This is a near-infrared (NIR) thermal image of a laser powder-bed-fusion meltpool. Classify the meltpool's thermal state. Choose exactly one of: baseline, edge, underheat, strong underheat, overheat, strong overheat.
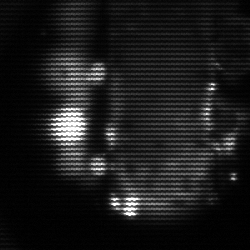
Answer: strong underheat